Question: I have created a UserControl which is a ring by superposing 2 circles the small circle being blank and the second behind the smallest being colored.
In my WPF app, I want to put several rings but the small circle does hide other rings. I'd like to see through it and also capture mouse event for ring behind other rings otherwise it's not real rings. Is it possible ?
I tried OpacityMask for small ellipse as pointed by answer to <URL> but still can't see ring behind hole:
'''
<UserControl x:Class="MyUserControls.MyRing"
xmlns="http://schemas.microsoft.com/winfx/2006/xaml/presentation"
xmlns:x="http://schemas.microsoft.com/winfx/2006/xaml"
xmlns:mc="http://schemas.openxmlformats.org/markup-compatibility/2006"
xmlns:d="http://schemas.microsoft.com/expression/blend/2008"
mc:Ignorable="d"
d:DesignHeight="150" d:DesignWidth="150" SizeChanged="UserControl_SizeChanged">
<Grid Height="150" Name="Grid" Width="150" MouseMove="ellipse1_MouseMove">
<Ellipse Fill="Red" Height="150" Width="150" HorizontalAlignment="Left" Margin="0,0,0,0" Name="ellipse1" Stroke="Black" VerticalAlignment="Top" >
<Ellipse.OpacityMask>
<RadialGradientBrush>
<GradientStop Color="#FFB94444" Offset="0.496"/>
<GradientStop Color="#00FFFFFF" Offset="0.491"/>
</RadialGradientBrush>
</Ellipse.OpacityMask>
</Ellipse>
<Ellipse Fill="White" Height="100" Width="100" Margin="25,25,25,0" Name="ellipse2" Stroke="Black" VerticalAlignment="Top" />
</Grid>
</UserControl>
'''

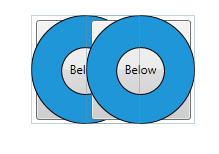
Answer: It looks like you already found your answer (a few years ago), but for anyone else looking to do this, you may want to check out CompositeGeometry:
<URL>
Such as:
'''
<Path Fill="Red" Stroke="Black">
<Path.Data>
<CombinedGeometry GeometryCombineMode="Xor">
<CombinedGeometry.Geometry1>
<EllipseGeometry RadiusX="75" RadiusY="75" Center="75,75" />
</CombinedGeometry.Geometry1>
<CombinedGeometry.Geometry2>
<EllipseGeometry RadiusX="50" RadiusY="50" Center="75,75" />
</CombinedGeometry.Geometry2>
</CombinedGeometry>
</Path.Data>
</Path>
'''
Then 'IsHitTestVisible="False"' should prevent mouse interference, when needed.